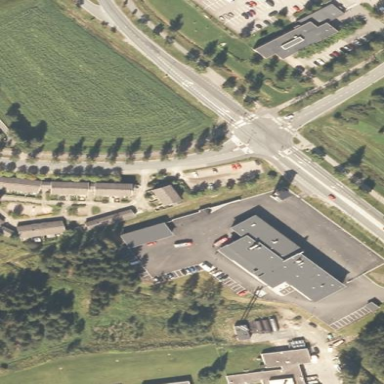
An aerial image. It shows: Fire station.